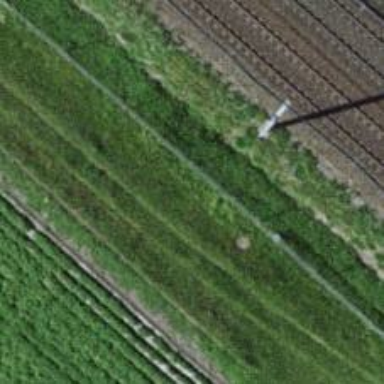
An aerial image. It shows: Power pole.